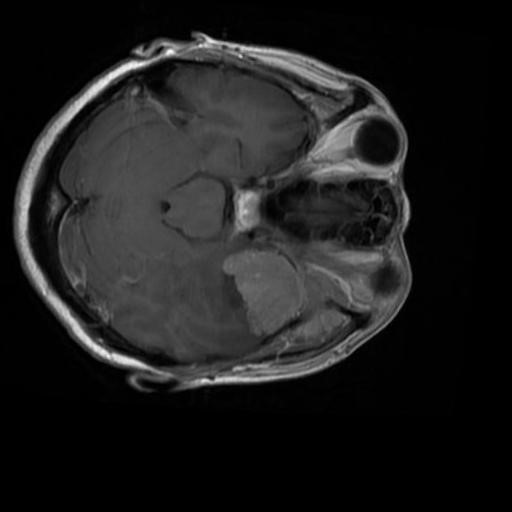
Label: brain_menin